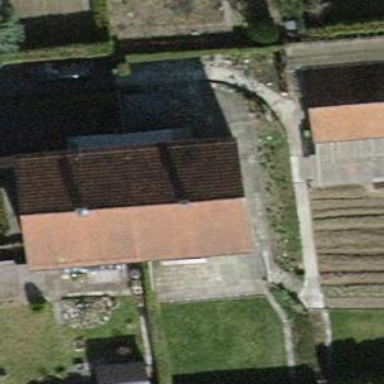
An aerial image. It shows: Building with tile roof.